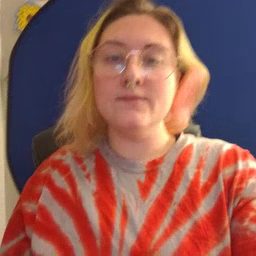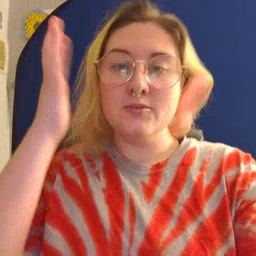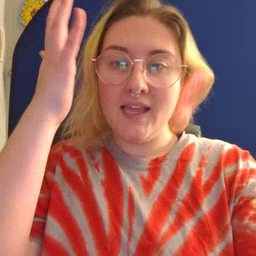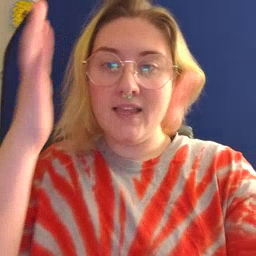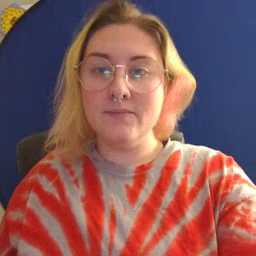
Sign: tree